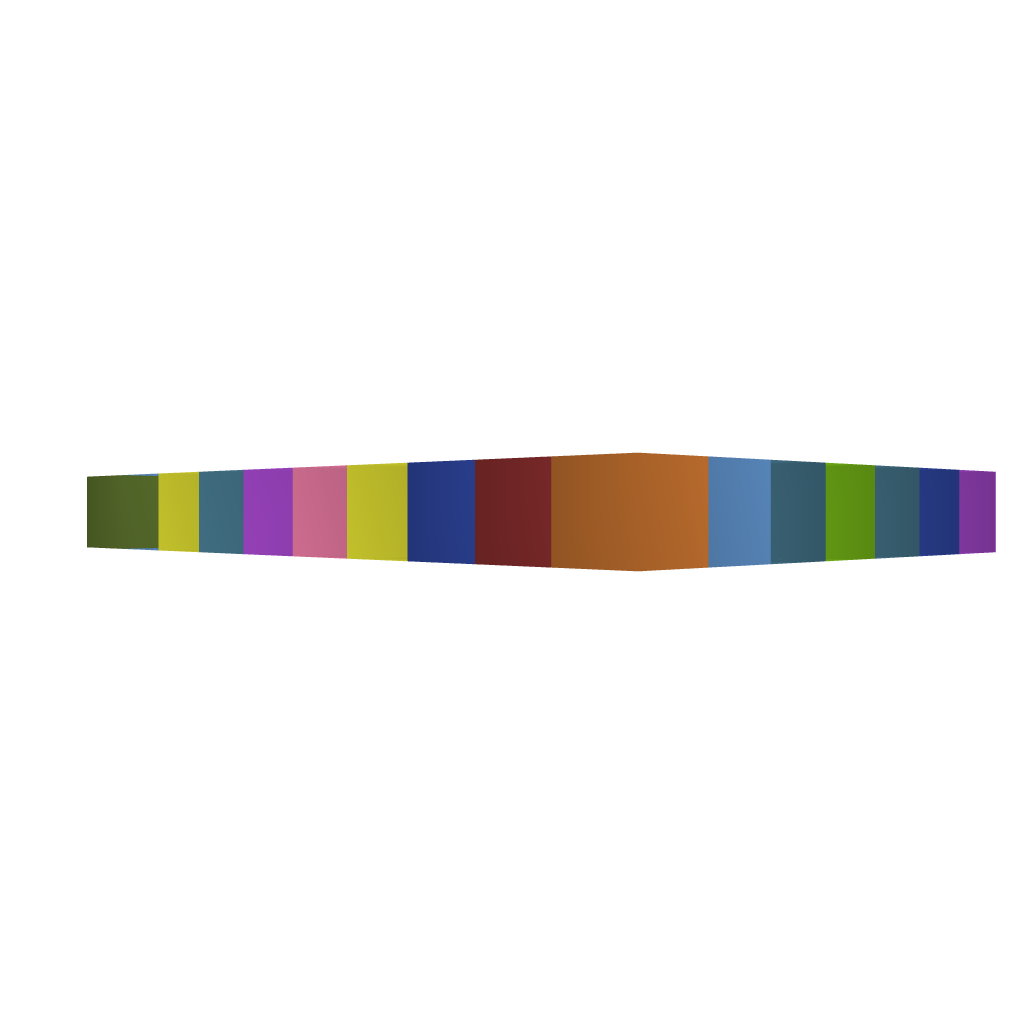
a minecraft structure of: Lake house